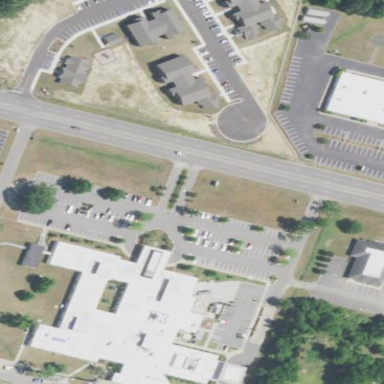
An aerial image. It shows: Hospital providing healthcare services.